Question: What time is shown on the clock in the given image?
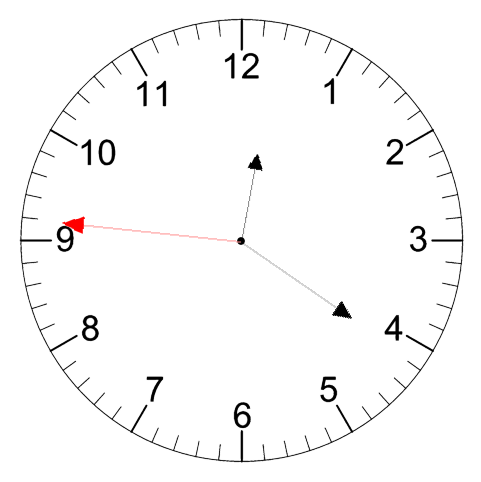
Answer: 12:20:46